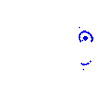
Particle: pion